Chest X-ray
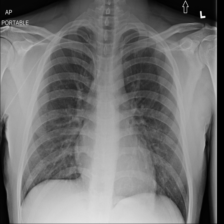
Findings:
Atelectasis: negative
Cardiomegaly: negative
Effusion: negative
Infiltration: negative
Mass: negative
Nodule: negative
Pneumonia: negative
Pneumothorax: negative
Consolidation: negative
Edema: negative
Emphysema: negative
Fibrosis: negative
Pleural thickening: negative
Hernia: negative